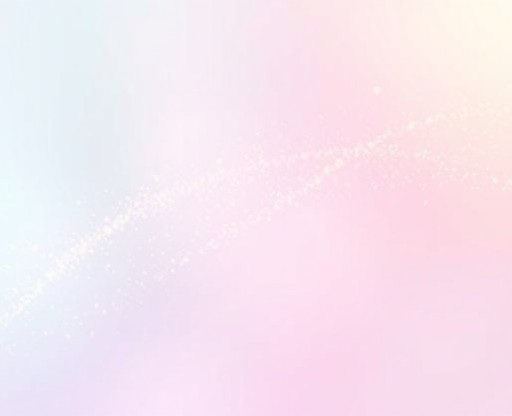
Category: Congratulations